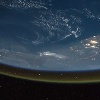
Label: water